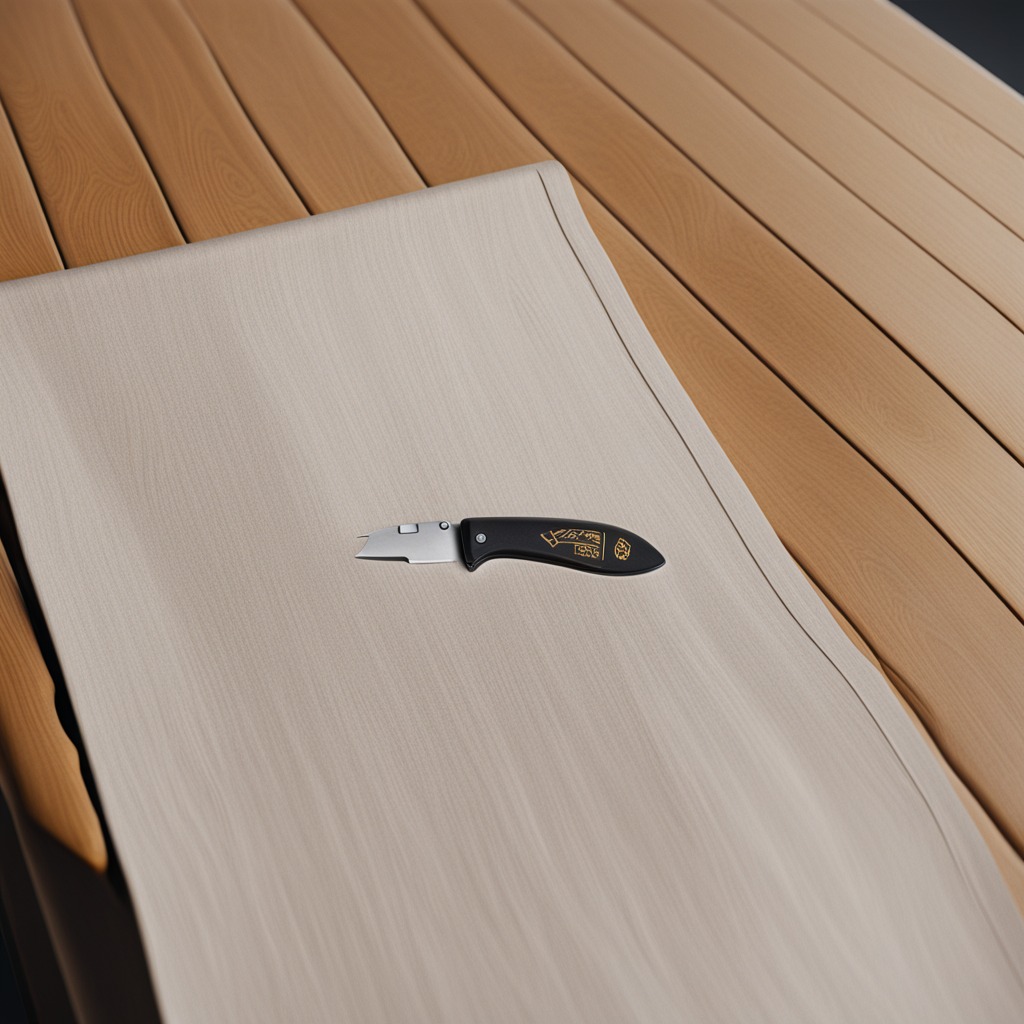
A utility knife lies on the wooden table.